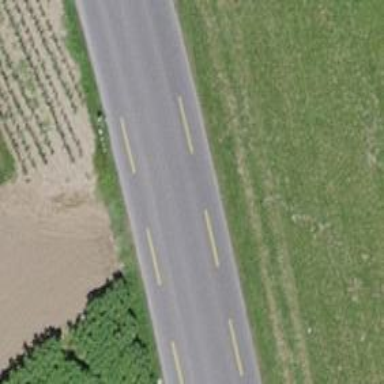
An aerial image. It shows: Secondary road with asphalt surface and dedicated cycle lane.